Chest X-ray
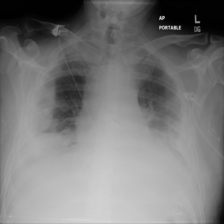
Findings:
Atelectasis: negative
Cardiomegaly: negative
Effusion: negative
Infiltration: negative
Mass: positive
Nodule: negative
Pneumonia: negative
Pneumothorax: negative
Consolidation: negative
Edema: negative
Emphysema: negative
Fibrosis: negative
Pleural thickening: negative
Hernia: negative